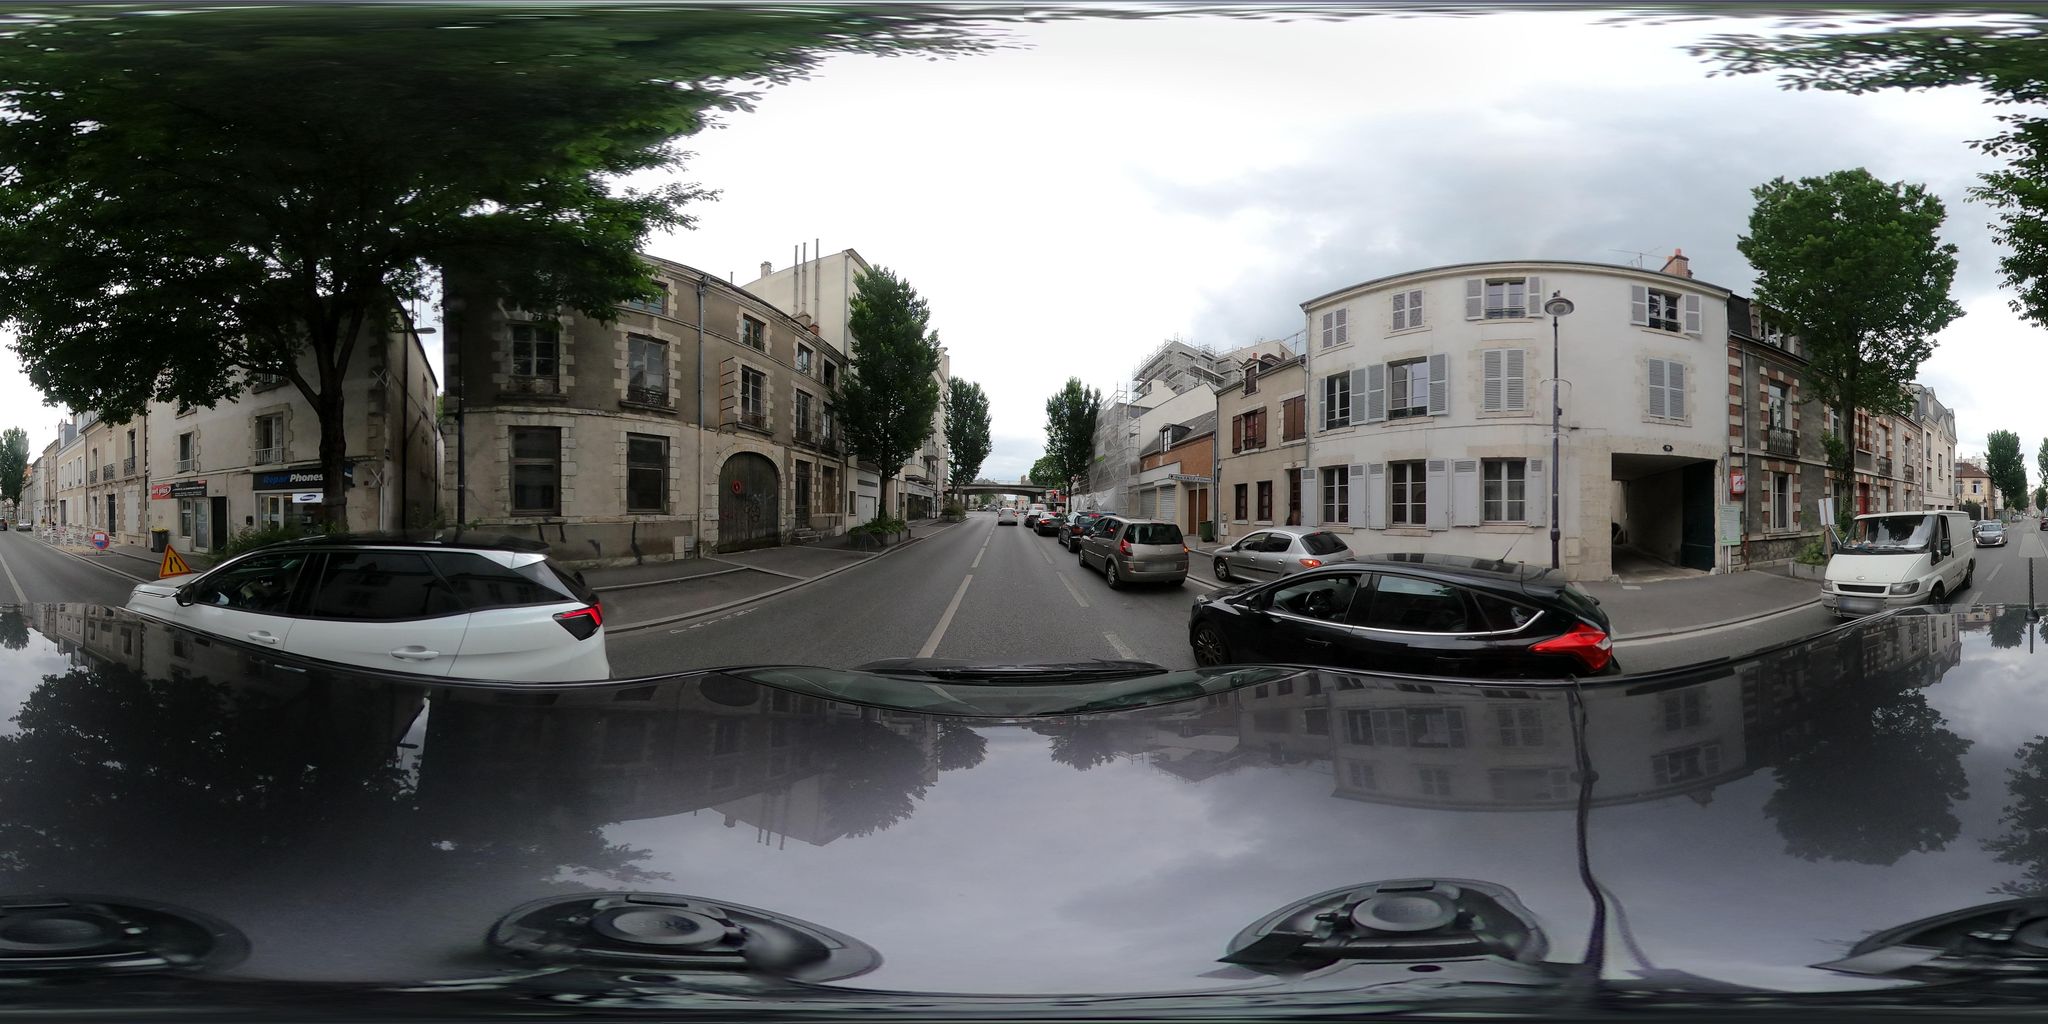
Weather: cloudy
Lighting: day
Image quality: slightly poor
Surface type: driving surface
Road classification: primary
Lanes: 2
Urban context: urban centre
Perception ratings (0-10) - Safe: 3.3, Lively: 3.66, Beautiful: 5.11, Boring: 1.01, Depressing: 4.28, Wealthy: 2.48